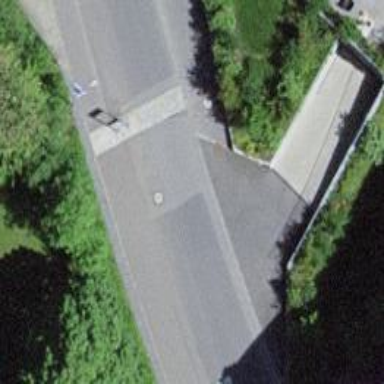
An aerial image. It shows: Paved living street.